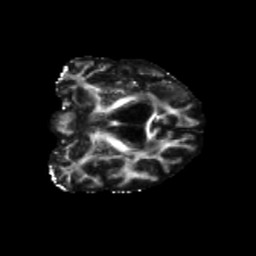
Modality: FA
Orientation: coronal
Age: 79
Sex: female
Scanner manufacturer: siemens
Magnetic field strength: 3 T
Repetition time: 5.25 s
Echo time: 0.08 s